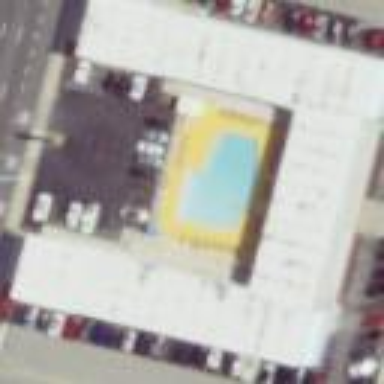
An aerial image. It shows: Building that is motel.